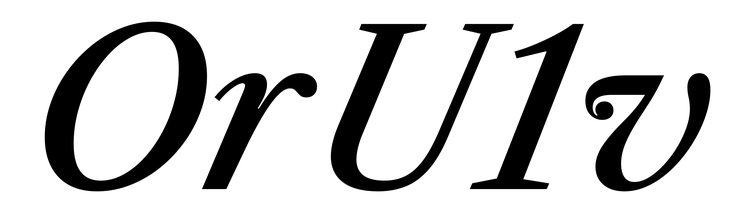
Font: LibreCaslonText-Italic_Medium_Italic